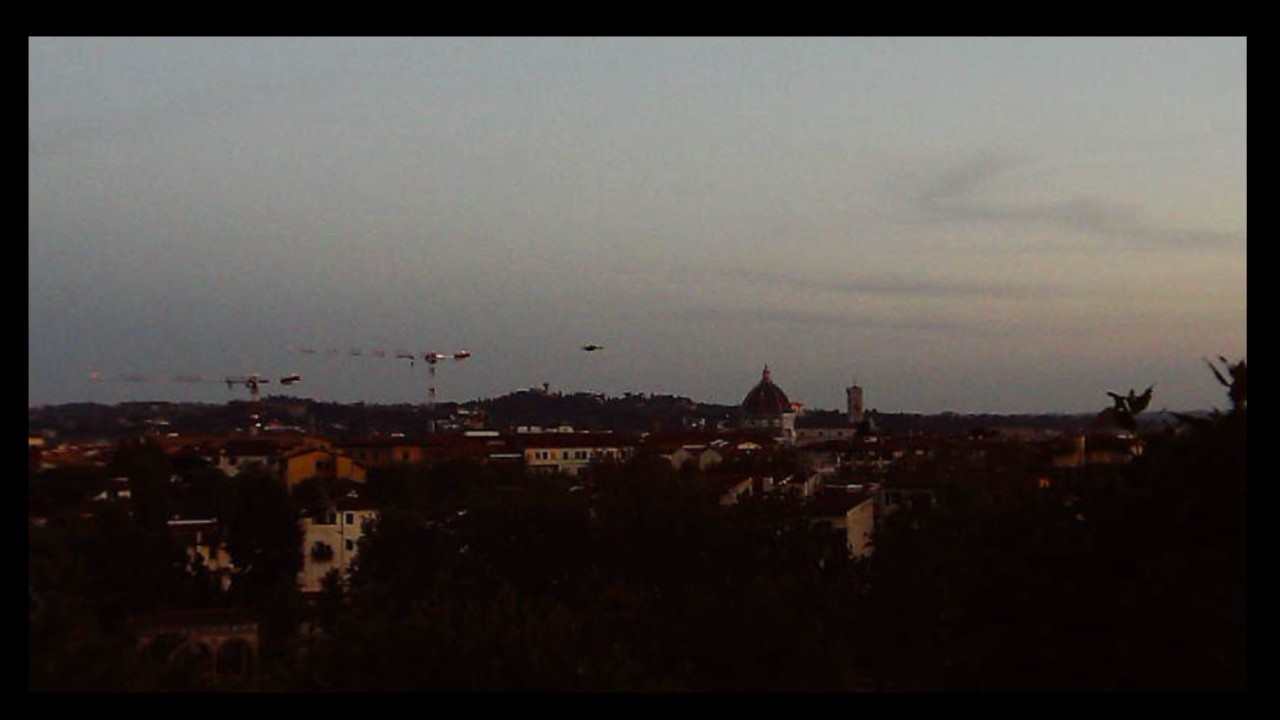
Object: DJI Mini 3